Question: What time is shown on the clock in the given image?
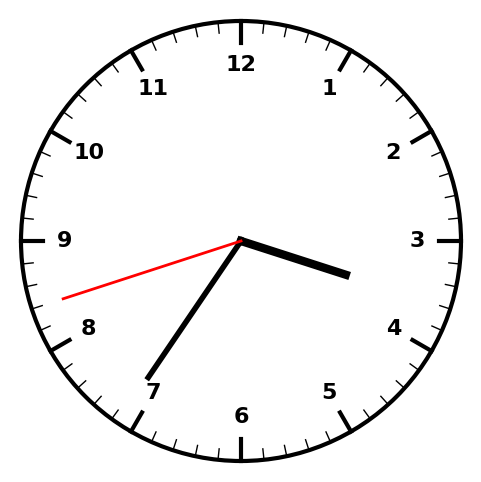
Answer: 03:35:42